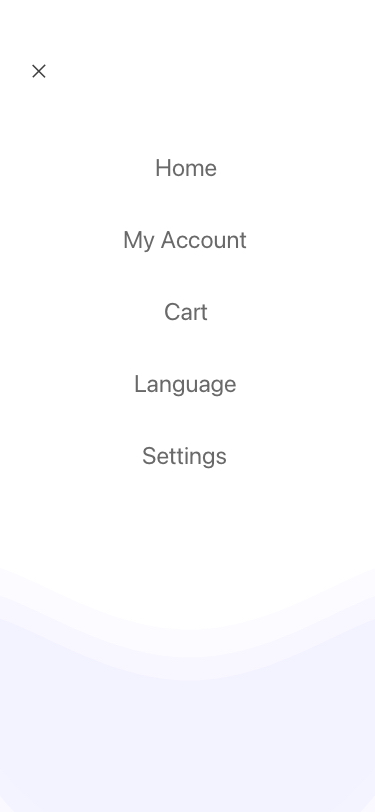
Text in this UI design:
Home
My Account
Cart
Language
Settings